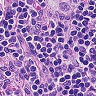
Metastatic tissue present: no